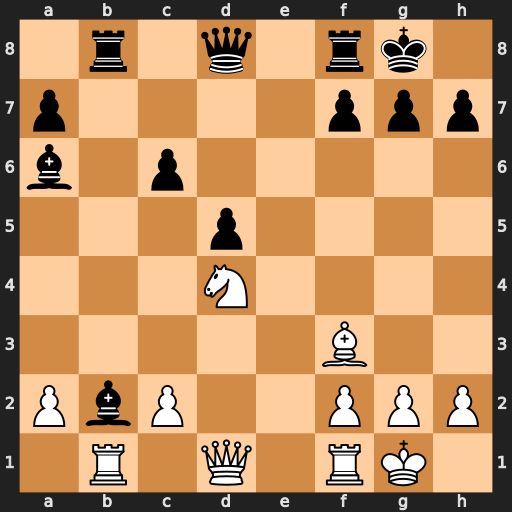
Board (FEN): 1r1q1rk1/p4ppp/b1p5/3p4/3N4/5B2/PbP2PPP/1R1Q1RK1
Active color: w
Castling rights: -
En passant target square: -
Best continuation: Nxc6 Qf6 Nxb8